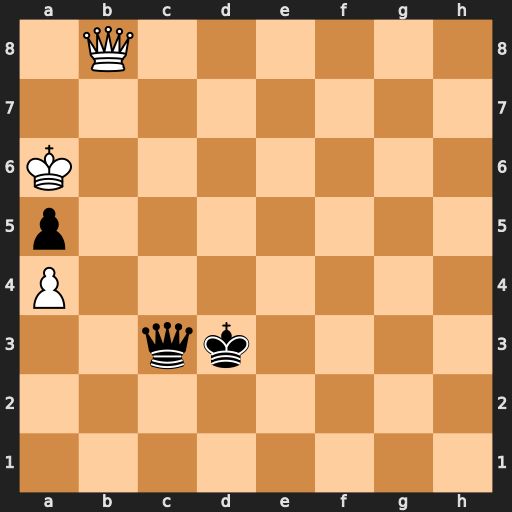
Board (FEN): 1Q6/8/K7/p7/P7/2qk4/8/8
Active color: w
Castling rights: -
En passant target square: -
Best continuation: Qg3+ Kc2 Qxc3+ Kxc3 Kxa5